【题型】选择题　【知识点】立体几何　【难度】medium
如图, 在正四面体 \(ABCD\) 中, \(E,F\) 是棱 \(CD\) 上的三等分点, 记二面角 \(C-AB-E\), \(E-AB-F\), \(F-AB-D\) 的平面角分别为 \(\theta_1,\theta_2,\theta_3\), 则（）

A. \(\theta_1 = \theta_2 = \theta_3\) \quad\quad\quad\quad\quad\quad\quad\quad B. \(\theta_1 < \theta_2 < \theta_3\)

C. \(\theta_1 = \theta_3 > \theta_2\) \quad\quad\quad\quad\quad\quad\quad D. \(\theta_1 = \theta_3 < \theta_2\)
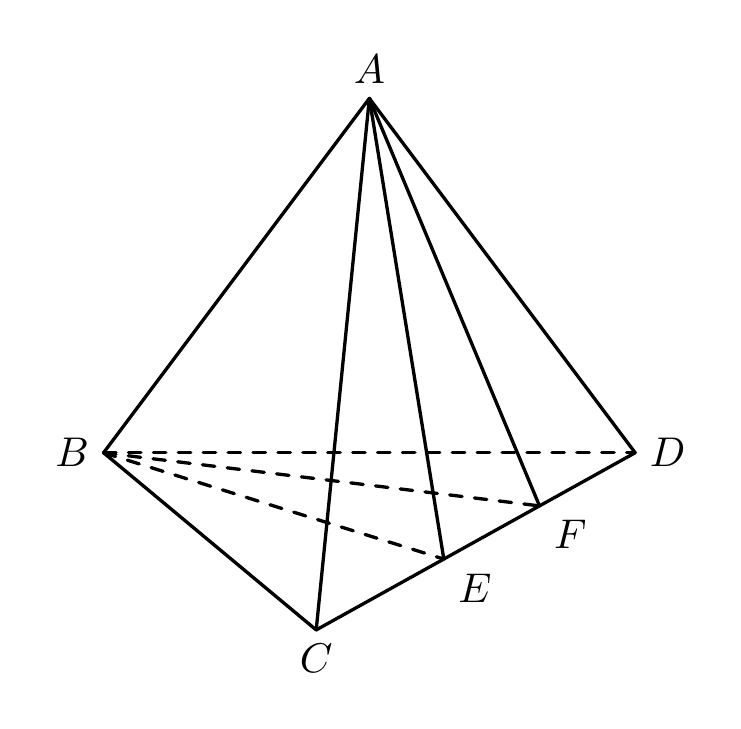
【解答】
【答案】D

【分析】取 \(AB\) 的中点 \(G\)，然后证明 \(AB \perp\) 平面 \(CDG\)，然后根据二面角平面角的定义找到 \(\theta_1,\theta_2,\theta_3\)，最后结合余弦定理得到答案.

【详解】如图 1,

在正四面体 \(ABCD\) 中, 取 \(AB\) 的中点 \(G\), 连接 \(CG,DG\), 则 \(CG \perp AB,DG \perp AB\), 而 \(CG \cap DG = G\), 所以 \(AB \perp\) 平面 \(CDG\), 连接 \(EG,FG\), 因为 \(EG \subset\) 平面 \(CDG\), \(FG \subset\) 平面 \(CDG\), 所以 \(AB \perp EG,AB \perp FG\). 由二面角的平面角的定义可以判断 \(\theta_1 = \angle CGE, \theta_2 = \angle EGF, \theta_3 = \angle FGD\), 由对称性容易判断 \(\theta_1 = \theta_3\).

设该正四面体的棱长为 6, 如图 2,

\(CD=6\), 易得 \(CG = DG = 3\sqrt{3}\), 取 \(CD\) 的中点 \(H\), 则 \(GH \perp CD\), \(CE=2\), \(EH=HF=1\), 在 \(\triangle GCH\) 中, 由勾股定理可得 \(GH = \sqrt{GC^2 - CH^2} = 3\sqrt{2}\), 于是 \(GE = GF = \sqrt{(3\sqrt{2})^2 + 1^2} = \sqrt{19}\).

于是, 在 \(\triangle GCE\) 中, 由余弦定理可得
\[
\cos\theta_1 = \frac{(3\sqrt{3})^2 + (\sqrt{19})^2 - 2^2}{2 \times 3\sqrt{3} \times \sqrt{19}} = \frac{7}{\sqrt{57}},
\]

在 \(\triangle GEF\) 中, 由余弦定理可得
\[
\cos\theta_2 = \frac{(\sqrt{19})^2 + (\sqrt{19})^2 - 2^2}{2 \times \sqrt{19} \times \sqrt{19}} = \frac{17}{19},
\]
而
\[
\left(\frac{7}{\sqrt{57}}\right)^2 = \frac{49}{57} = \frac{931}{1083} > \left(\frac{17}{19}\right)^2 = \frac{289}{361} = \frac{867}{1083} \implies \frac{7}{\sqrt{57}} > \frac{17}{19},
\]
即 \(1 > \cos\theta_1 > \cos\theta_2 > 0 \implies \theta_1 < \theta_2\), 于是 \(\theta_1 = \theta_3 < \theta_2\).

故选：D.

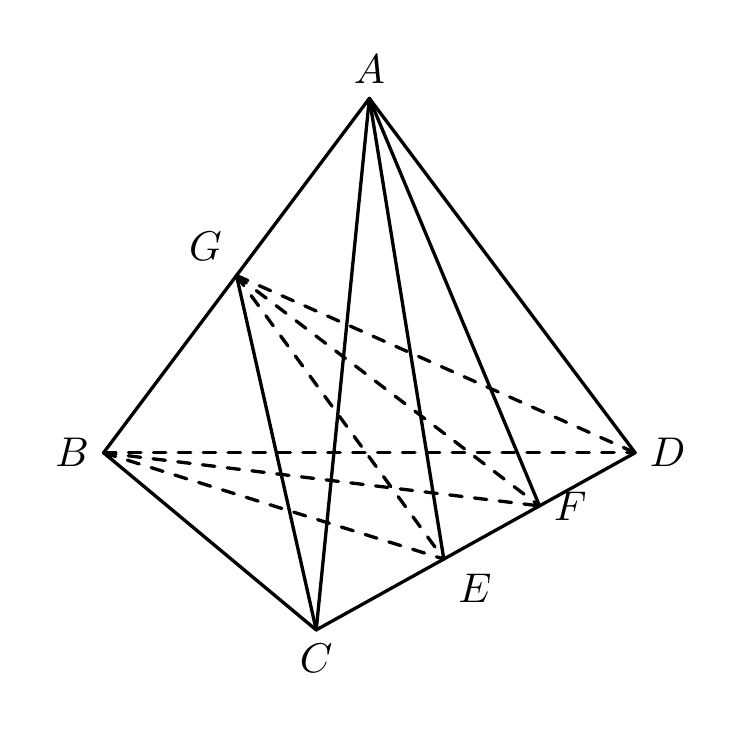
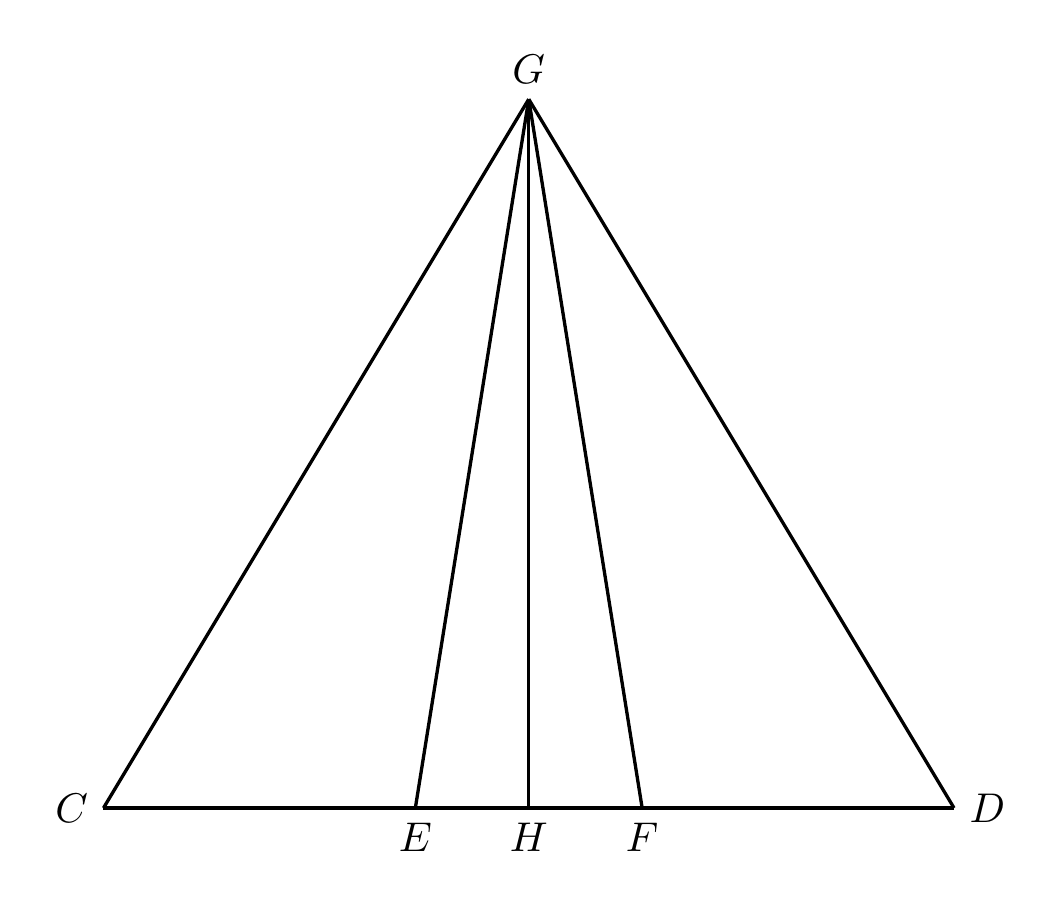